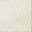
Piece: xx